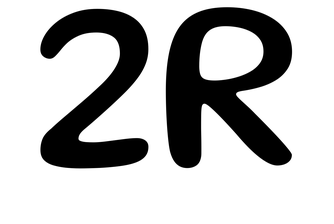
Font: Gluten_Regular